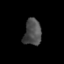
Tissue: prostate
Cell type: T cells
Senescence score: 0.3559
Nuclear area (px): 448
Mean DAPI intensity: 76.585